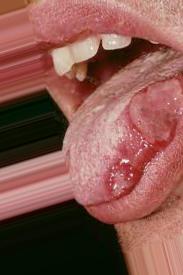
Condition: Mouth Ulcer